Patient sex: M
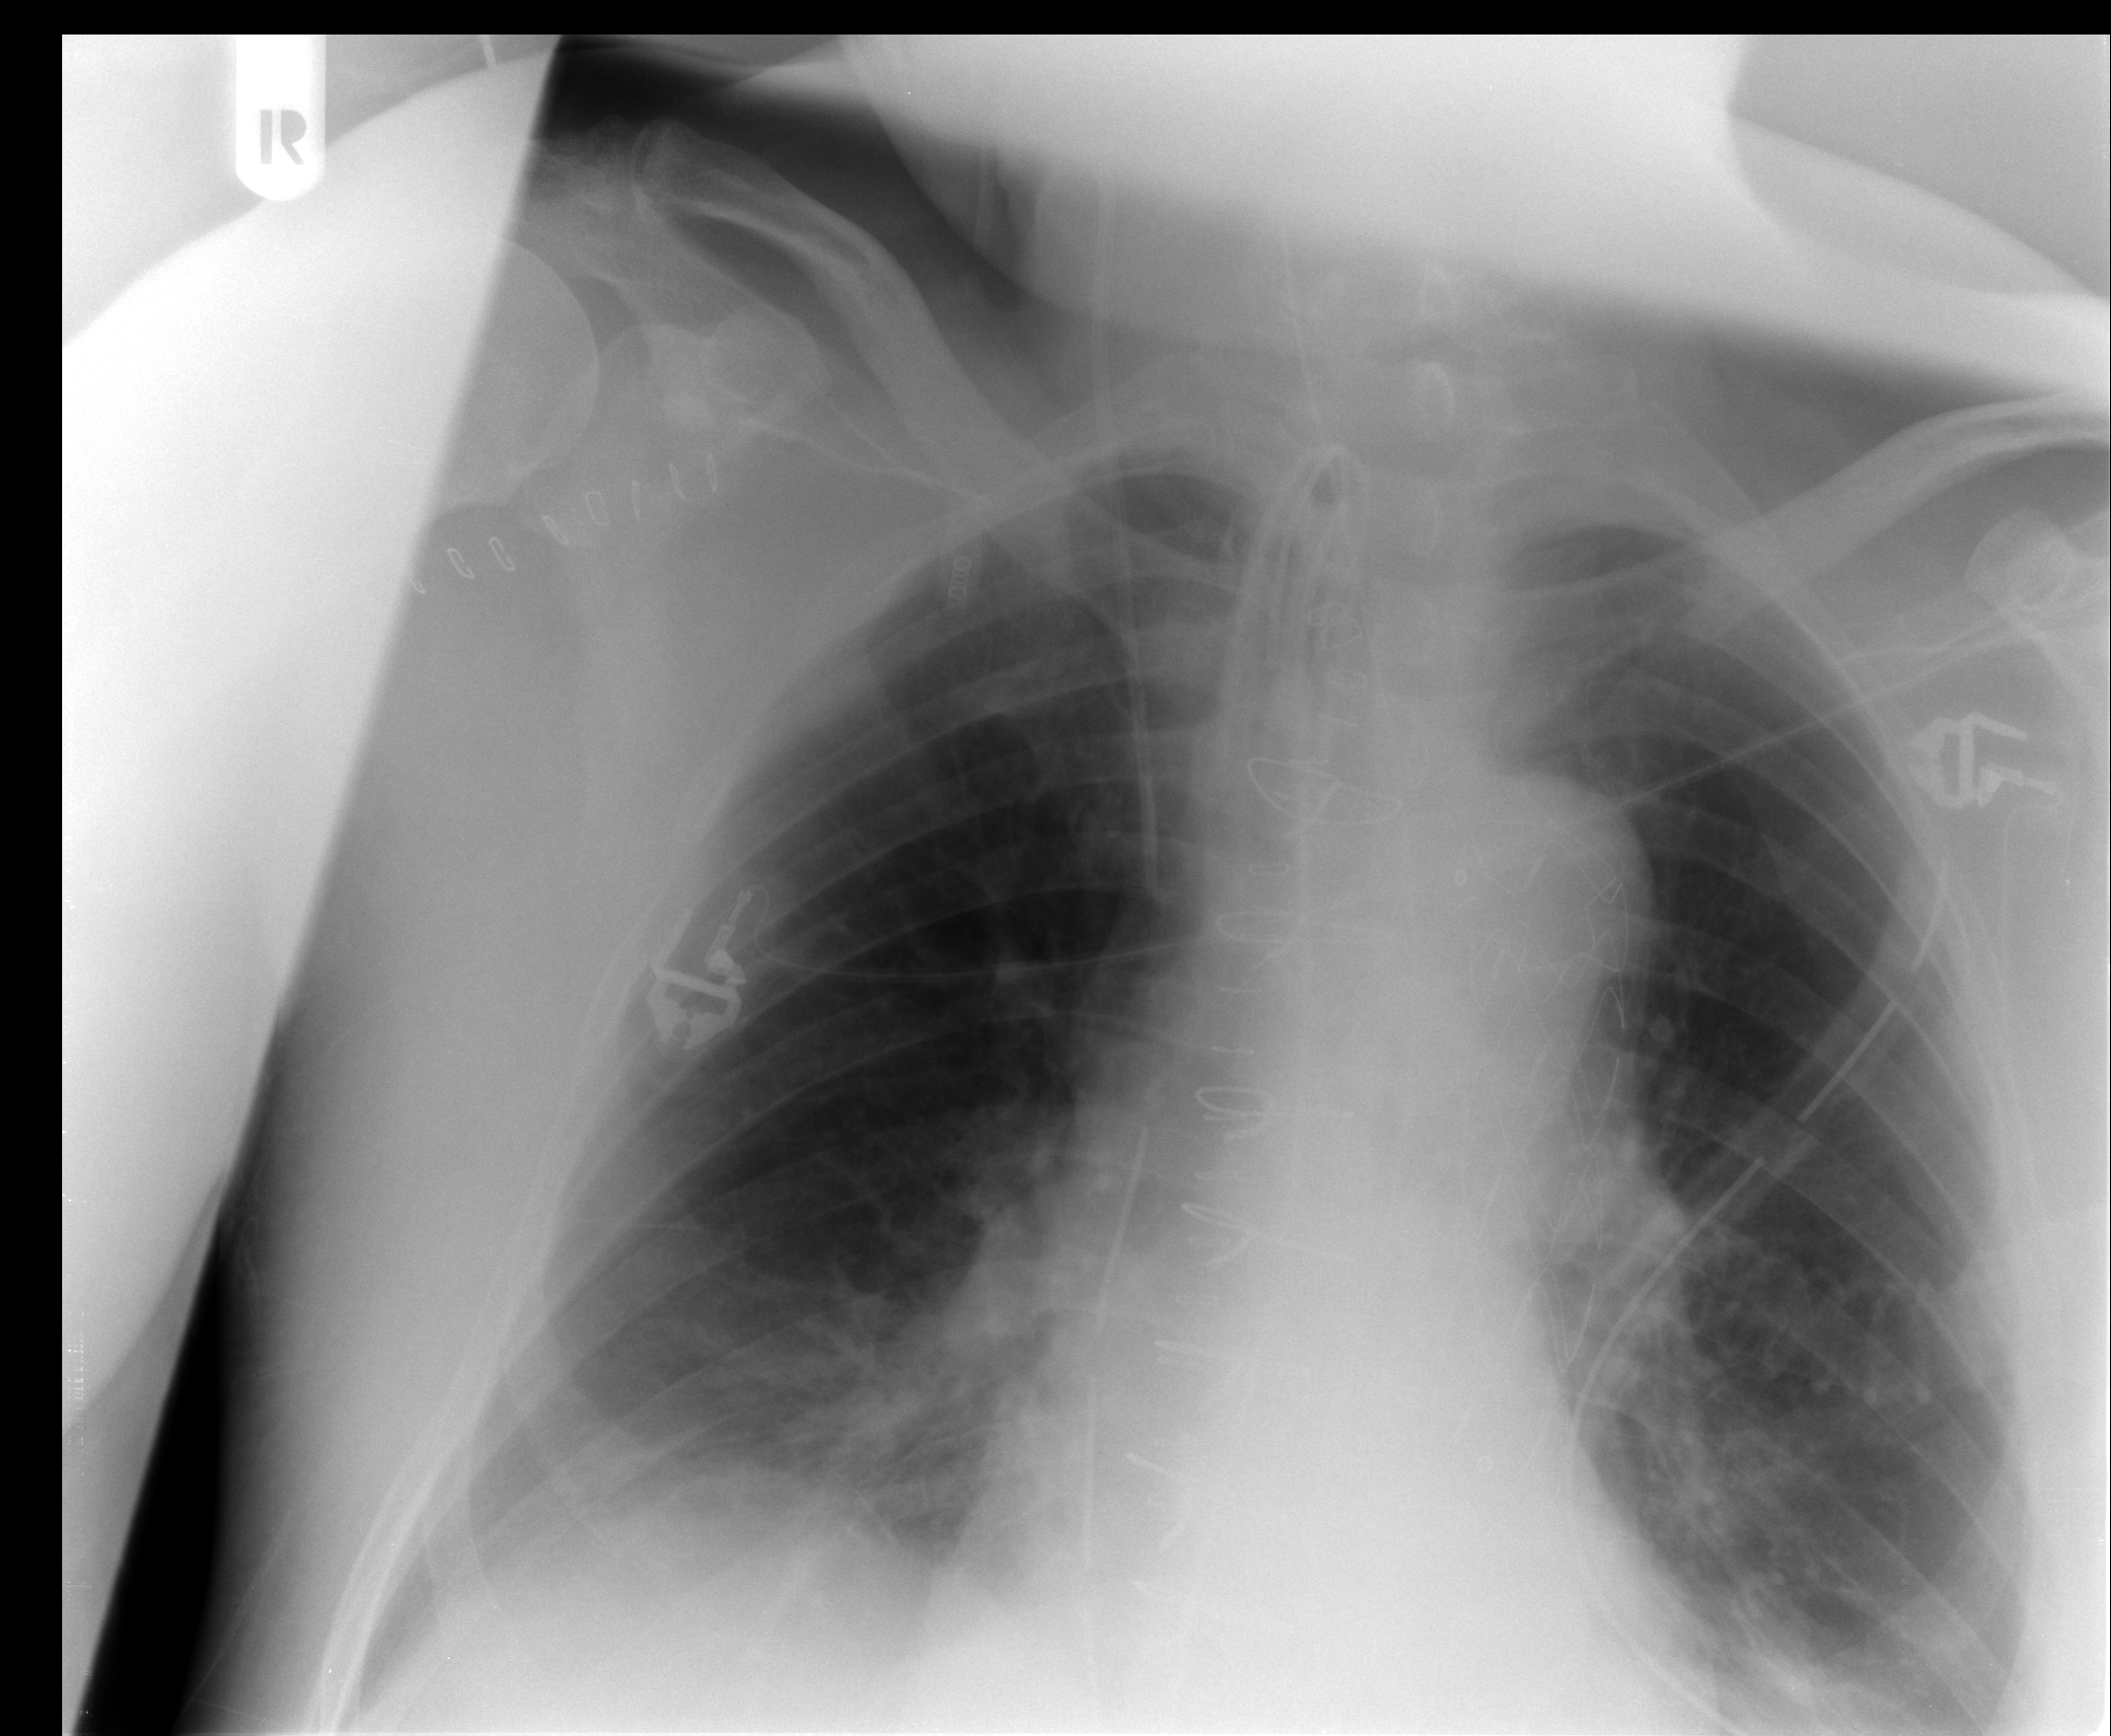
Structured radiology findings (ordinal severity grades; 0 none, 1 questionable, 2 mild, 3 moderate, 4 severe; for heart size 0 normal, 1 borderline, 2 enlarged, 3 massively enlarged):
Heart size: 2
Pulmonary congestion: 0
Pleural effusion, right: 1
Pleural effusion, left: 1
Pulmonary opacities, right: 0
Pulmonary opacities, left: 0
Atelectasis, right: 2
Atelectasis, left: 2